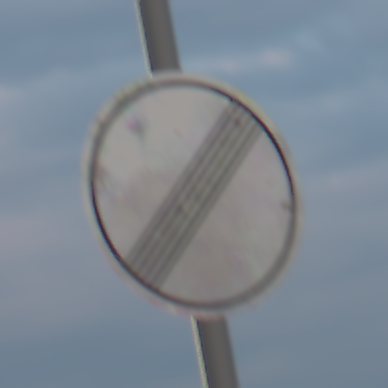
Verkehrszeichen: EndeSaemtlicherBegrenzungen
Umgebung: Outdoor, Nature
Tageszeit: SunriseSunset
Wetter: PartlyCloudy
Licht: Natural
Jahreszeit: NotSpecified
Kontrast: LowContrast